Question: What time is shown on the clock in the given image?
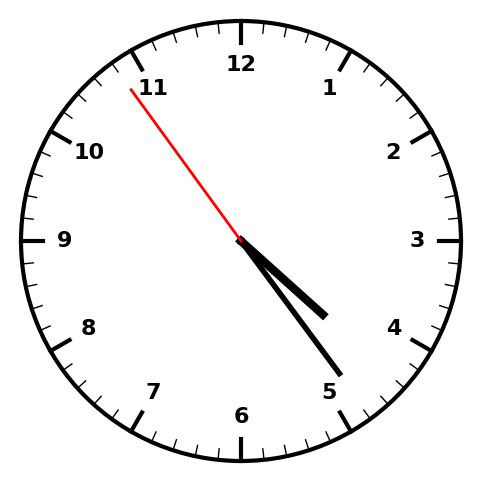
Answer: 04:23:54